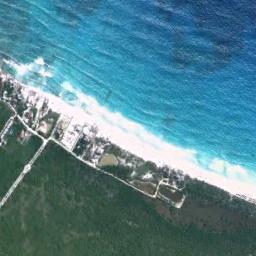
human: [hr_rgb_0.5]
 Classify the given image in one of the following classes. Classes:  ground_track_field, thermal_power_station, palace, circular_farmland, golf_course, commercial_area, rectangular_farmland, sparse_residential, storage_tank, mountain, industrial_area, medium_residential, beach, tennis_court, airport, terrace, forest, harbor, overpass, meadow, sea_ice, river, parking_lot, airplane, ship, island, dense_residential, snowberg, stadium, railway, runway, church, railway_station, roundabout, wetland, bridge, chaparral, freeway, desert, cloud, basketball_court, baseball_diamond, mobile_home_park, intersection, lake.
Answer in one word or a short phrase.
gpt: beach